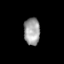
Tissue: skin
Cell type: Epithelial cells
Senescence score: 0.1871
Nuclear area (px): 426
Mean DAPI intensity: 160.817